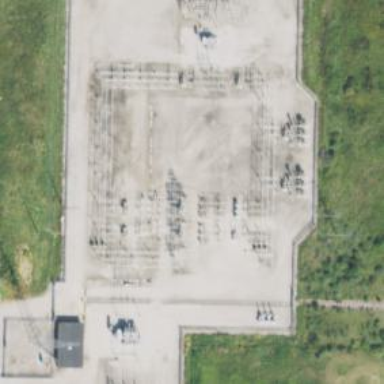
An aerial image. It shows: Switch for power supply.